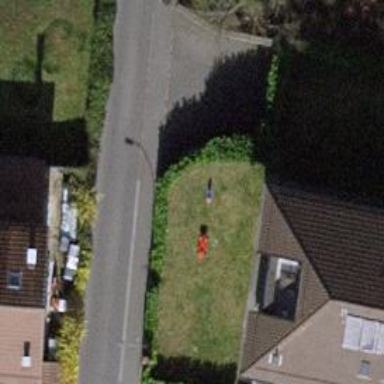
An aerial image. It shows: Playground with motorcycle theme on grass surface.